Interaction volume radius: 5 \u00c5
Interaction volume height: 15 \u00c5
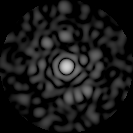
Disorder parameter: 0.8514